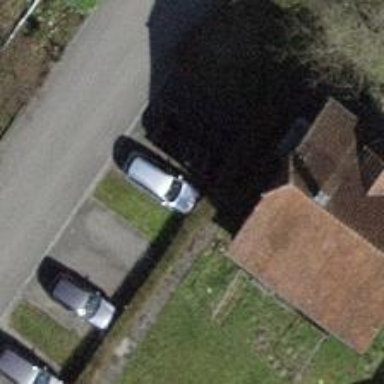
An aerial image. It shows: Building with tiled roof.